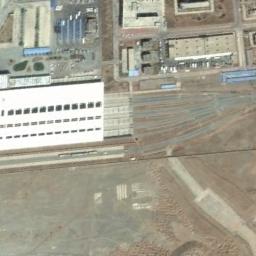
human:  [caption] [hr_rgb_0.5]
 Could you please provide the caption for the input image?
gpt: There are many buildings of different shapes beside the railway station .

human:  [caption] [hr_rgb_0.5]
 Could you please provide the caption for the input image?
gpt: There is a fully equipped railway station in the suburbs .

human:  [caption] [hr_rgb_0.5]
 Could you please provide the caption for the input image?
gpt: The railway station has some railways and a white building and the railway station is between some buildings and the wasteland .

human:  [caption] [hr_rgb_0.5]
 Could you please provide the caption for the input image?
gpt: The railway station is on the bare land next to some buildings .

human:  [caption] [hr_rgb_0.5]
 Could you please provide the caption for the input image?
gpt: There are some buildings and empty land beside the white railway station .